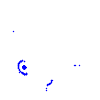
Particle: proton